Question: Given this log file, how can I read a line with multiple new lines ('
') with a 'StreamReader'?
The 'ReadLine' method literally returns each line, but a message may span more that one line.

Here is what I have so far
'''
using (var sr = new StreamReader(filePath))
using (var store = new DocumentStore {ConnectionStringName = "RavenDB"}.Initialize())
{
IndexCreation.CreateIndexes(typeof(Logs_Search).Assembly, store);
using (var bulkInsert = store.BulkInsert())
{
const char columnDelimeter = '|';
const string quote = @"~";
string line;
while ((line = sr.ReadLine()) != null)
{
batch++;
List<string> columns = null;
try
{
columns = line.Split(columnDelimeter)
.Select(item => item.Replace(quote, string.Empty))
.ToList();
if (columns.Count != 5)
{
batch--;
Log.Error(string.Join(",", columns.ToArray()));
continue;
}
bulkInsert.Store(LogParser.Log.FromStringList(columns));
/* Give some feedback */
if (batch % 100000 == 0)
{
Log.Debug("batch: {0}", batch);
}
/* Use sparingly */
if (ThrottleEnabled && batch % ThrottleBatchSize == 0)
{
Thread.Sleep(ThrottleThreadWait);
}
}
catch (FormatException)
{
if (columns != null) Log.Error(string.Join(",", columns.ToArray()));
}
catch (Exception exception)
{
Log.Error(exception);
}
}
}
}
'''
And the Model
'''
public class Log
{
public string Component { get; set; }
public string DateTime { get; set; }
public string Logger { get; set; }
public string Level { get; set; }
public string ThreadId { get; set; }
public string Message { get; set; }
public string Terms { get; set; }
public static Log FromStringList(List<string> row)
{
Log log = new Log();
/*log.Component = row[0] == string.Empty ? null : row[0];*/
log.DateTime = row[0] == string.Empty ? null : row[0].ToLower();
log.Logger = row[1] == string.Empty ? null : row[1].ToLower();
log.Level = row[2] == string.Empty ? null : row[2].ToLower();
log.ThreadId = row[3] == string.Empty ? null : row[3].ToLower();
log.Message = row[4] == string.Empty ? null : row[4].ToLower();
return log;
}
}
'''
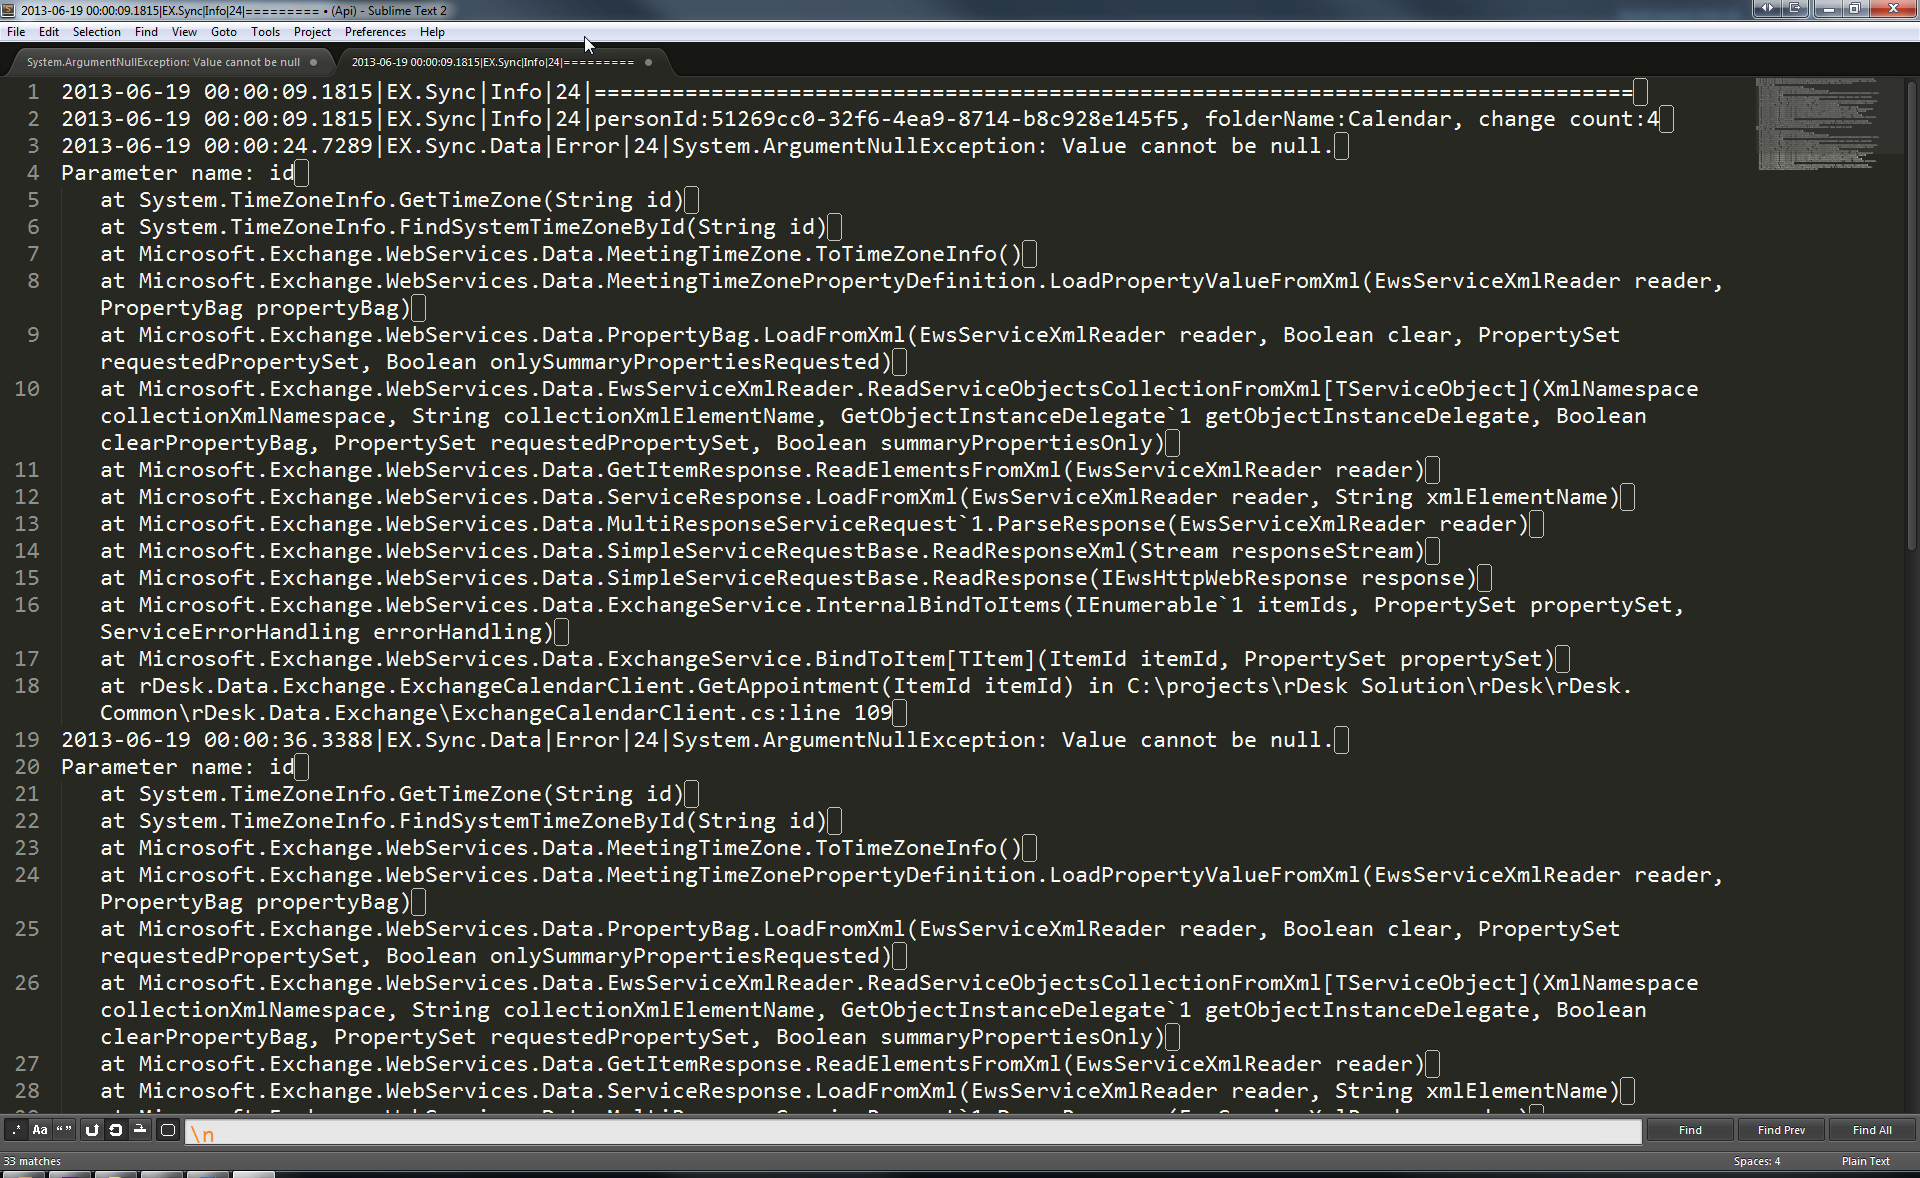
Answer: I would use <URL> at the beginning of each error.